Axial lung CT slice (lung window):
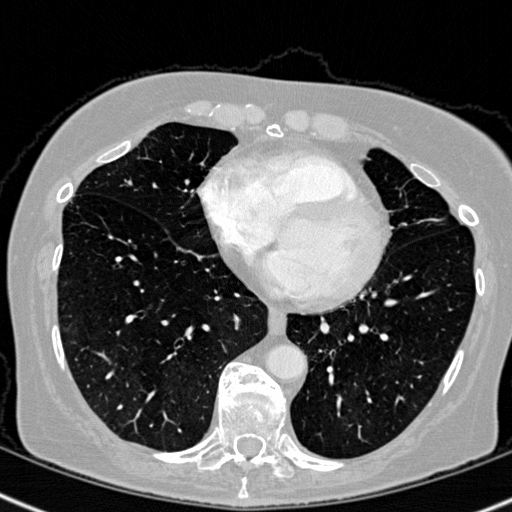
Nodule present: no